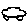
Label: car